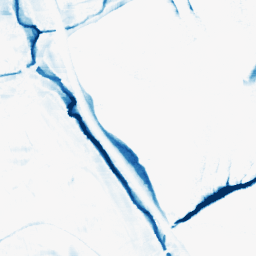
Category: morphological
Decomposition family: morphological_rect
Decomposition parameters: operation: closing
width: 20
height: 10
Upsampling method: cubic_catmull_rom
Upsampling parameters: scale: 2
Upsampling scale: 2